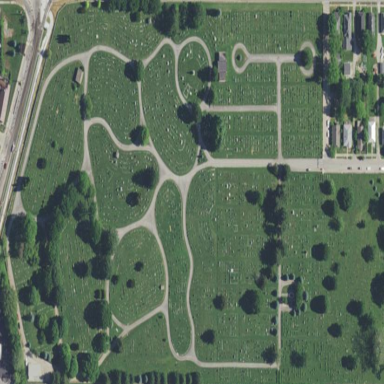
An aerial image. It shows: Cemetery.